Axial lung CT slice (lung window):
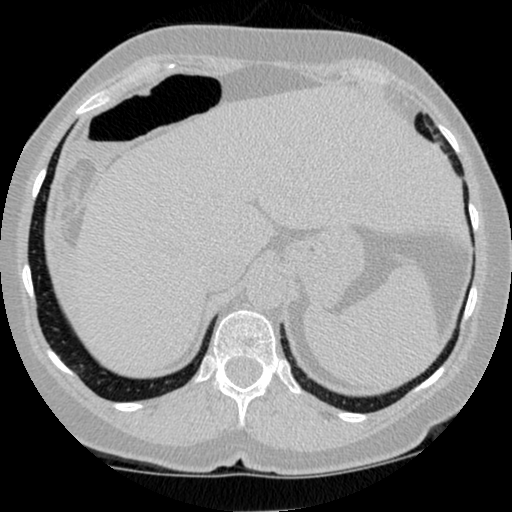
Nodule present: no